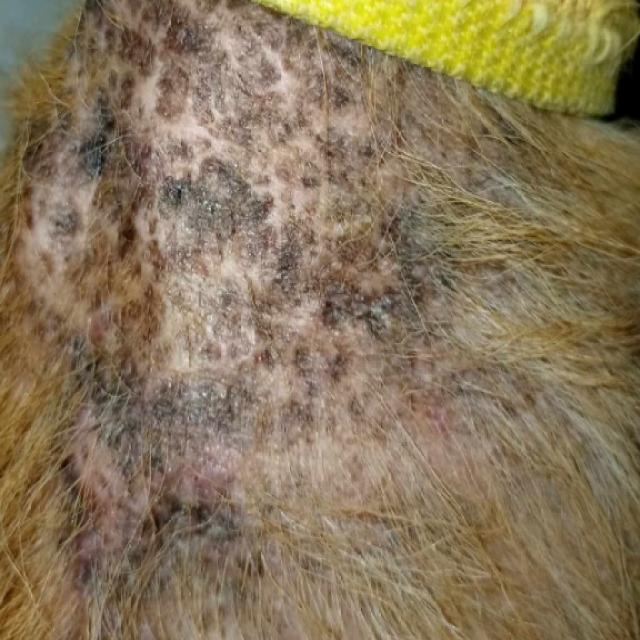
Canine demodicosis (Demodex mange) — caused by Demodex canis mites. Presents with alopecia, follicular papules, pustules, and comedones. Often localized on face and forelimbs.